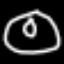
Label: donut